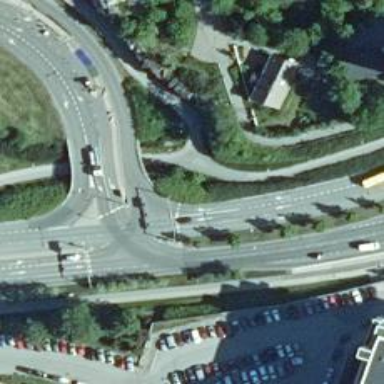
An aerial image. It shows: Asphalt road with primary link designation.